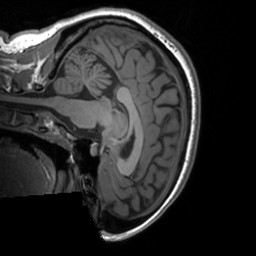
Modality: T1w
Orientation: sagittal
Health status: healthy
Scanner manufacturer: siemens
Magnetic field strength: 3 T
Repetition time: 1.9 s
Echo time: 0.00226 s